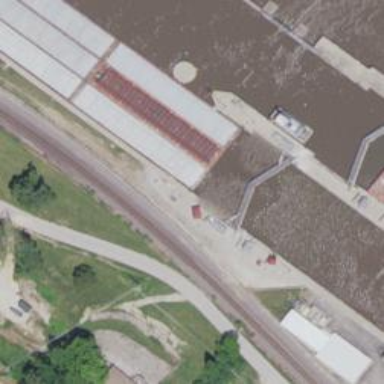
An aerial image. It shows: Lock gate along waterway.